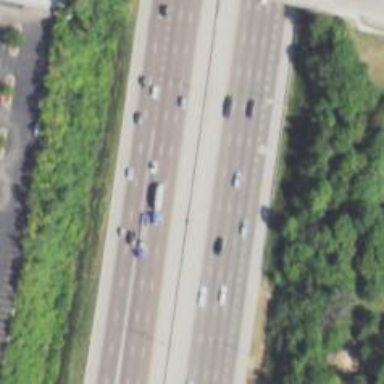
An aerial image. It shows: Asphalt motorway.